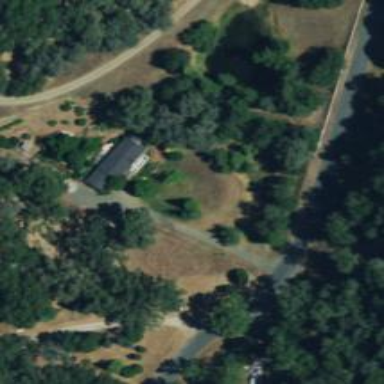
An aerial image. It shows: Driveway leading to service road.